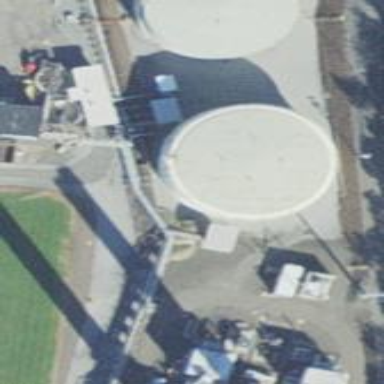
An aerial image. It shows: Storage tank building.